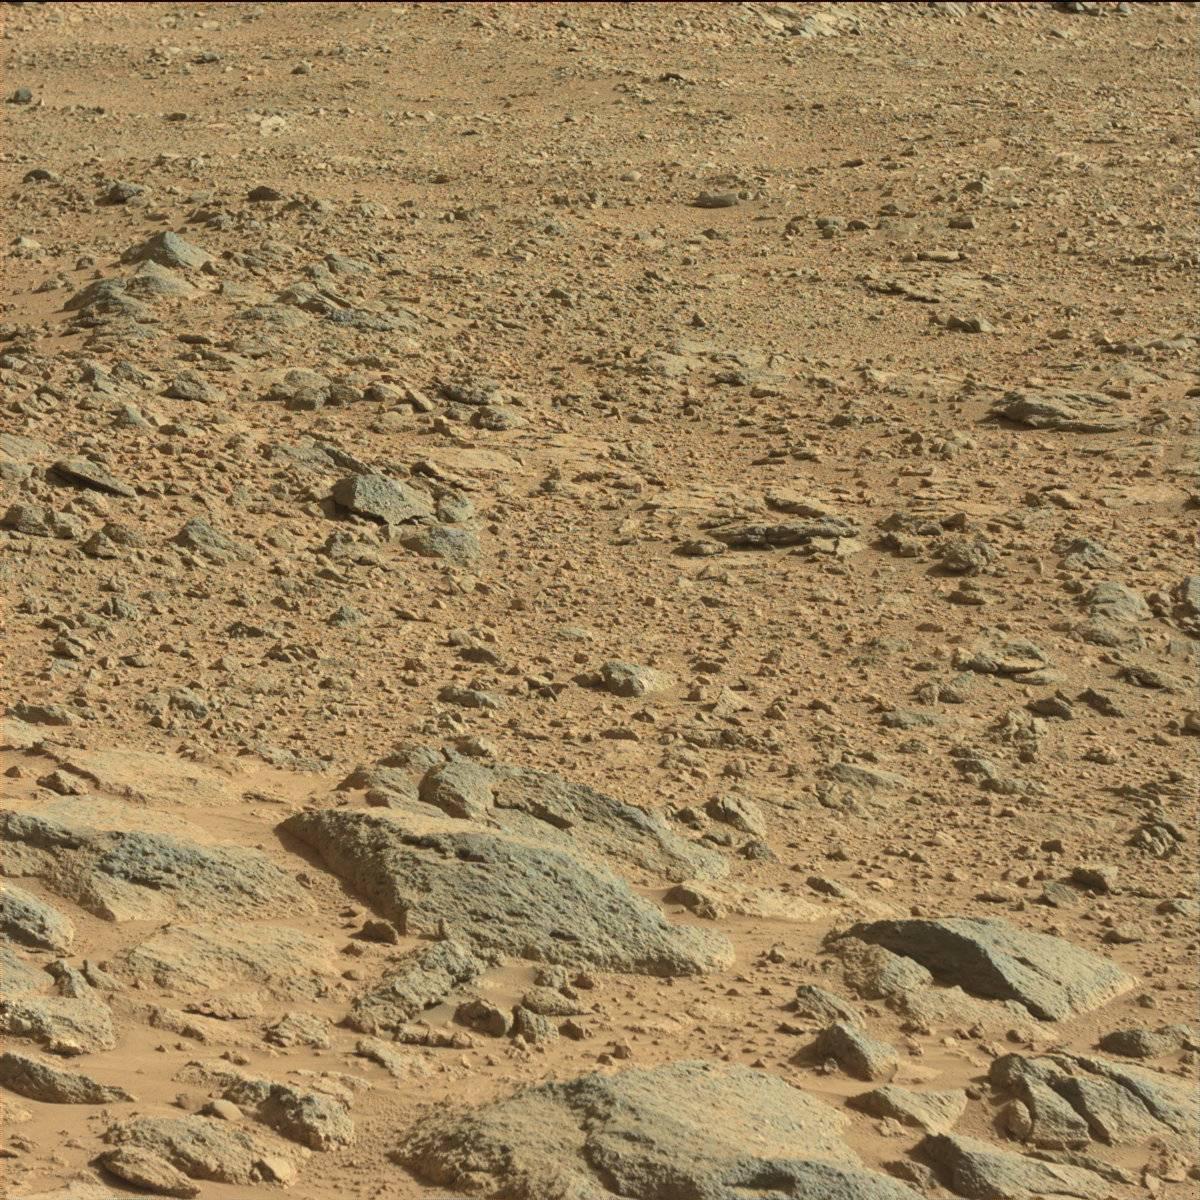
Terrain classes present: Bedrock, Sand / Soil